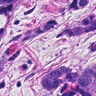
Metastatic tissue present: yes